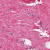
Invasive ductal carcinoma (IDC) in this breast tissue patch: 0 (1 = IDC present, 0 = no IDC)